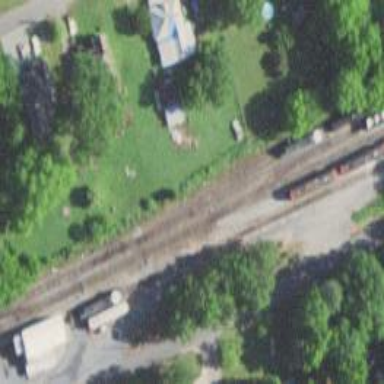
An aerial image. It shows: Railway yard.